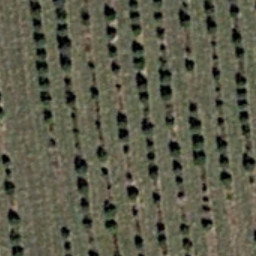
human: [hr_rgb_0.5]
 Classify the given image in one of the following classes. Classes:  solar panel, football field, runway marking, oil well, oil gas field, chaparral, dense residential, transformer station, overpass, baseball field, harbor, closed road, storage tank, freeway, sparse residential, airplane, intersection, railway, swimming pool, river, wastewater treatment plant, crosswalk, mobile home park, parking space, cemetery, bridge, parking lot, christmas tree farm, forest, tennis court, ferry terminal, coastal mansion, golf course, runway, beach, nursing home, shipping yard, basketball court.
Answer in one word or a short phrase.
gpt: christmas tree farm